Field crop: maize
Growth stage: 2
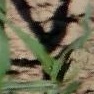
Species: maize